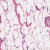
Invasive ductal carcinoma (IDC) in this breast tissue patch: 0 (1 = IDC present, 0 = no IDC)